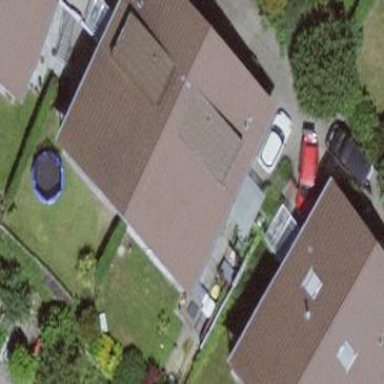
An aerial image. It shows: Residential building.